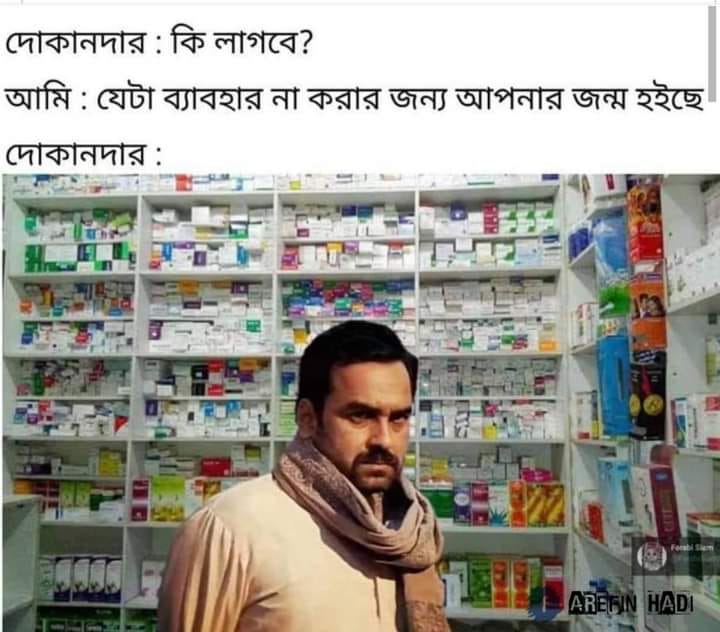
Text: দোকানদার: কি লাগবে ? আমিঃ যেটা ব্যবহার না করার জন্য আপনার জন্ম হইছে দোকানদার:
Label: Non Hate